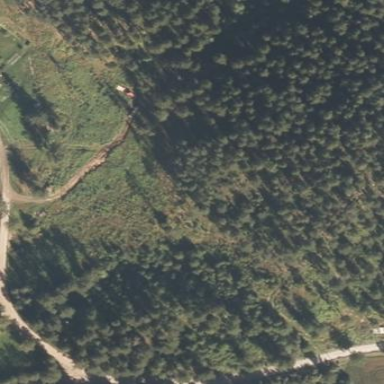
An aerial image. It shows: Recently felled forest area that has been clear-cut.